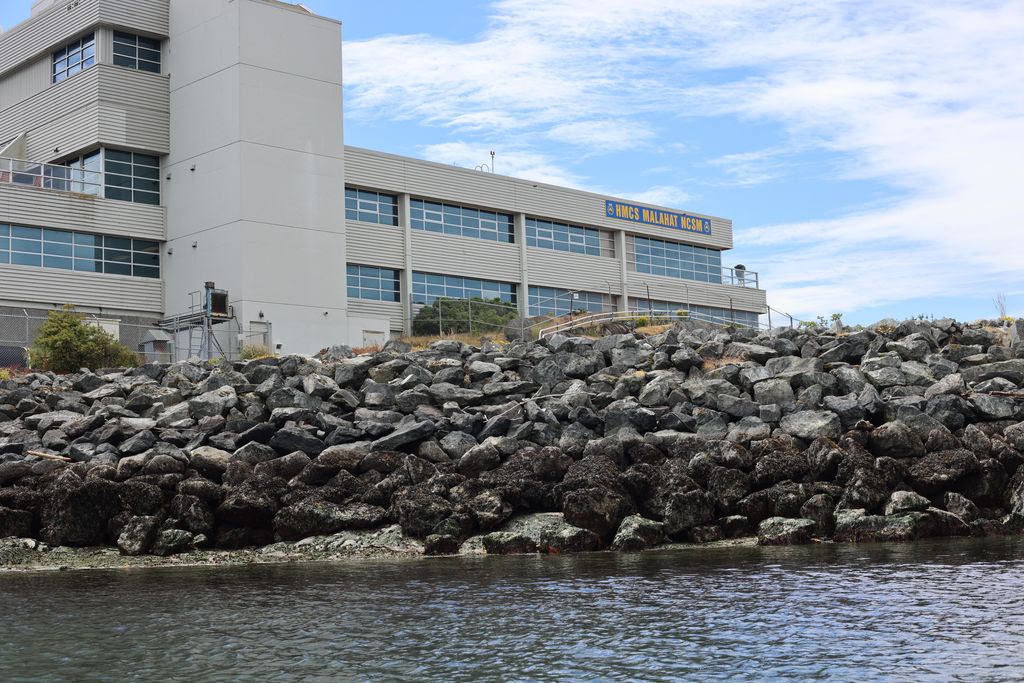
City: victoria